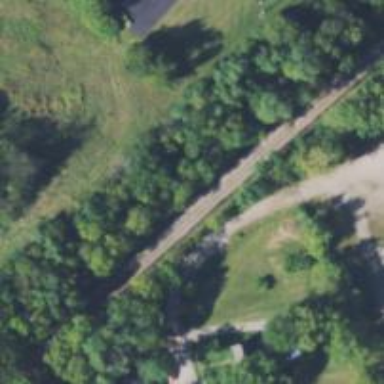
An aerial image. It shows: Abandoned railway.